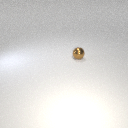
small brown metal sphere